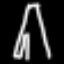
Label: The Eiffel Tower